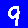
Digit: 9